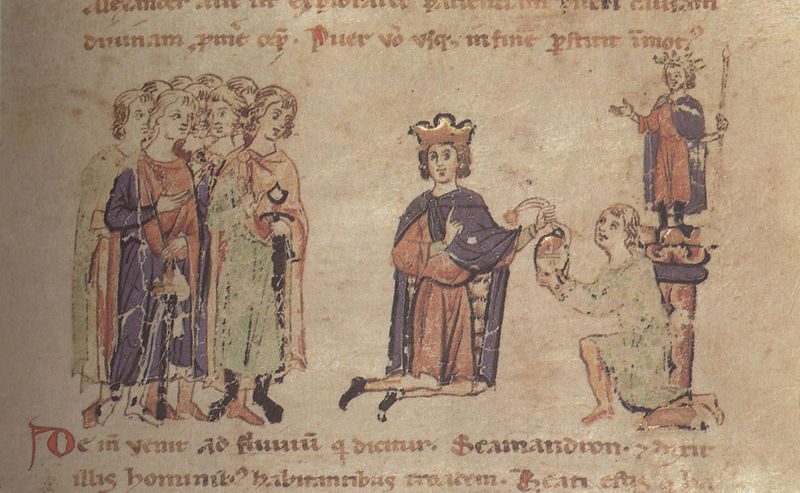
Titel: Alexanderroman
Institution: Leipzig, Stadtbibliothek
Schlagwörter: menschen, geste, männer, säule, zeichnung, mantel, krone, farbig, schrift, stab, gefolge, könig, lanze, buch, druck, schwert, text, initiale, geschenk, knieend, mittelalter, romanik, empfang, übergabe, heilige, handschrift, zepter, latein, buchmalerei, reichsapfel, gruooe, knieender, rauchfass